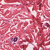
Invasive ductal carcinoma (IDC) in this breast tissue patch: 0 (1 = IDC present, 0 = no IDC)